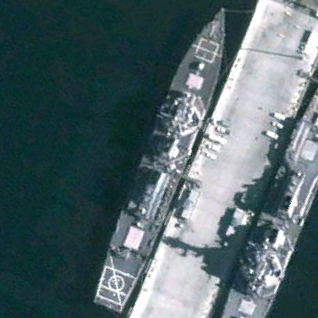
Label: destroyer